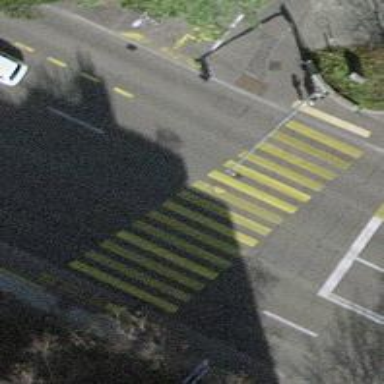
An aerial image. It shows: Road crossing with traffic signals.